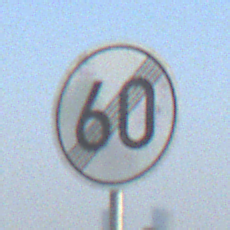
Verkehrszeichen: EndeGeschwindigkeit60
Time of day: SunriseSunset
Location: Outdoor (Urban)
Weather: Clear
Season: NotSpecified
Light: Natural